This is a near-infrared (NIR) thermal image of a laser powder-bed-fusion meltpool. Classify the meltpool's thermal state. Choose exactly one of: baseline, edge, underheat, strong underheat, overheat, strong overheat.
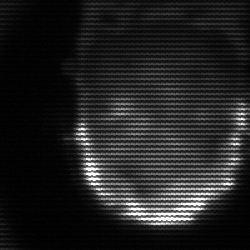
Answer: baseline